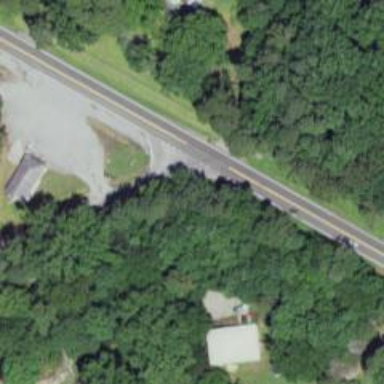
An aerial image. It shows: Asphalt road classified as trunk highway.